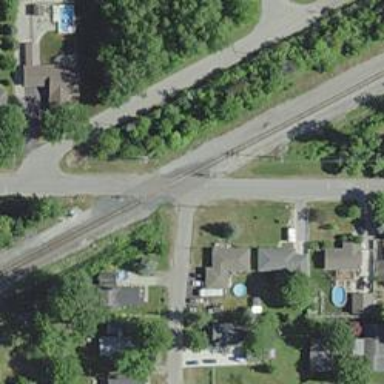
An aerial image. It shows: Level crossing with lights and saltire markings.